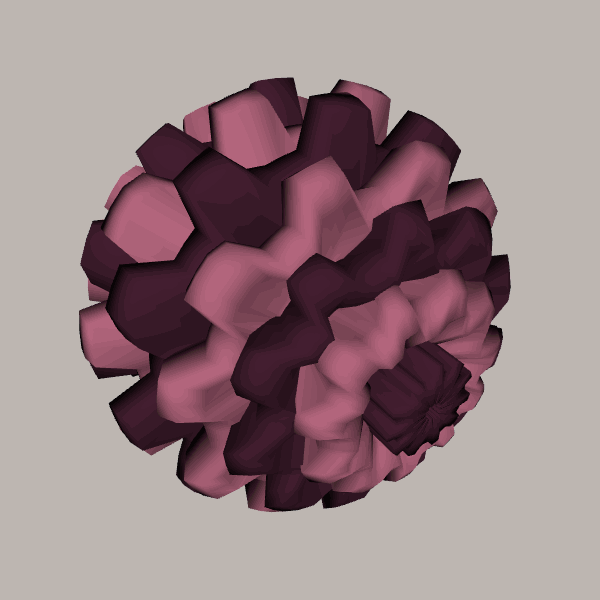
Background: light